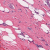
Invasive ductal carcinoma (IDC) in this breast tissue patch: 0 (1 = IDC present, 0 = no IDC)